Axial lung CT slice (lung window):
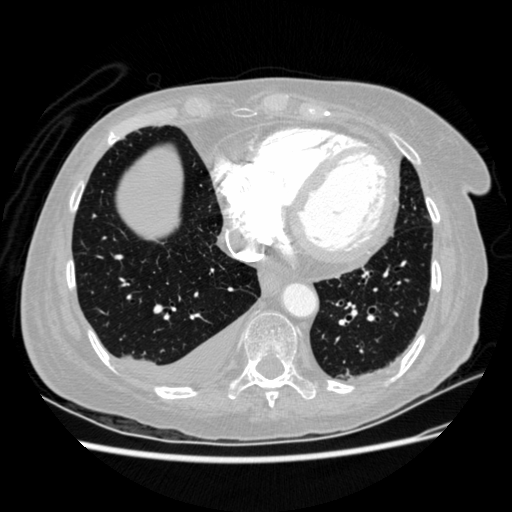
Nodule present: no